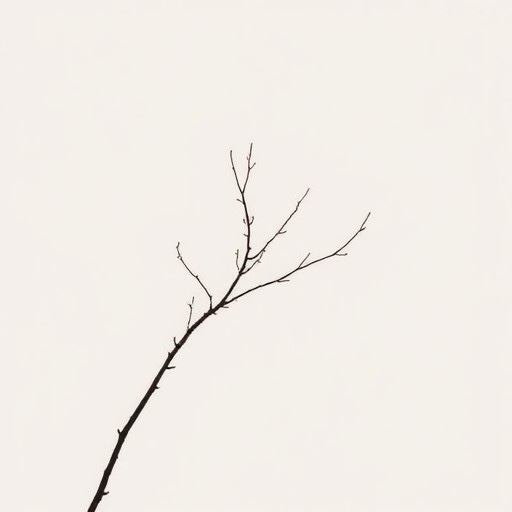
Category: Sympathy